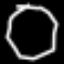
Label: octagon